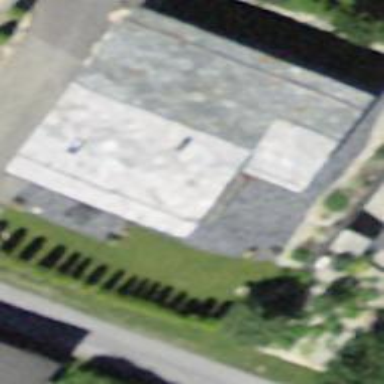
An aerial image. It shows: Detached building.